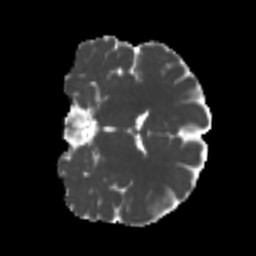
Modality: MD
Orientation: coronal
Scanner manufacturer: siemens
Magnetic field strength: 3 T
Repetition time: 4 s
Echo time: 0.0594 s